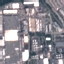
Label: Industrial